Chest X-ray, PA view. Patient: 35 years old, sex M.
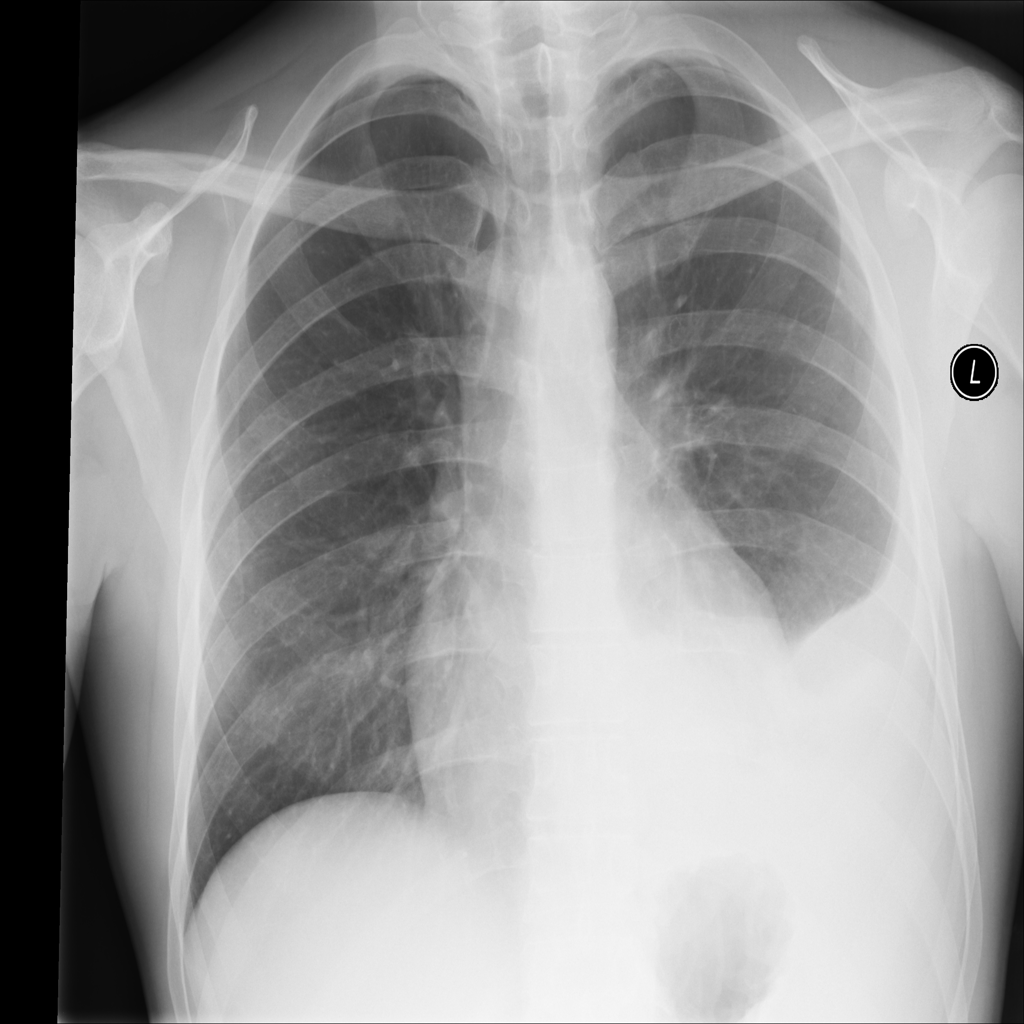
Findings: No Finding